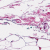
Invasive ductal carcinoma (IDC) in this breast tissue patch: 0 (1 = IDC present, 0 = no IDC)